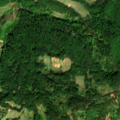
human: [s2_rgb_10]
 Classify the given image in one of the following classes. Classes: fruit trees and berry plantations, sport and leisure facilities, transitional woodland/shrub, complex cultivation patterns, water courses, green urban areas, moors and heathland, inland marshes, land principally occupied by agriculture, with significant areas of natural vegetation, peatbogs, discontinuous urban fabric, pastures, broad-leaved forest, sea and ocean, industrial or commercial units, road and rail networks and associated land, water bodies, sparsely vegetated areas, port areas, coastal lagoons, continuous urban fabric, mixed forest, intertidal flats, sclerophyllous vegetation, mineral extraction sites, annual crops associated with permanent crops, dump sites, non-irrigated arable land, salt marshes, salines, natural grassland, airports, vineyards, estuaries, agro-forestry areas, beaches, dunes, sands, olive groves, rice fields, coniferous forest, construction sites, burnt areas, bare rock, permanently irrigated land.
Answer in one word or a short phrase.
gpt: land principally occupied by agriculture, with significant areas of natural vegetation, broad-leaved forest